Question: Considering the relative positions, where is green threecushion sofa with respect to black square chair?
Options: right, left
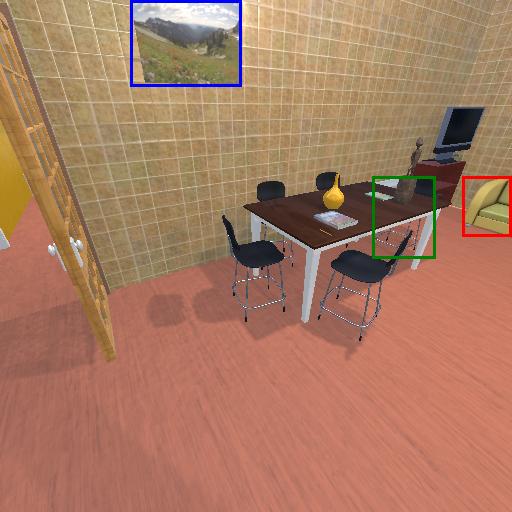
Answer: right